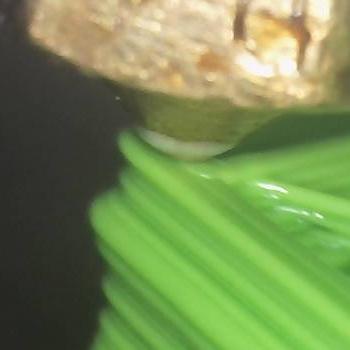
Flow rate: 118%